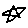
Label: star